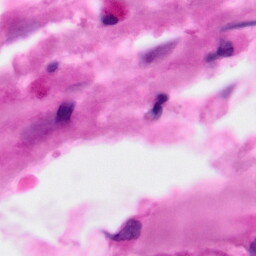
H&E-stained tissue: Pancreatic